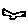
Label: bird